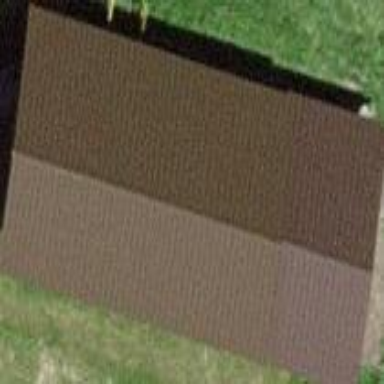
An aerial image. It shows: Gabled roof on farm auxiliary building.